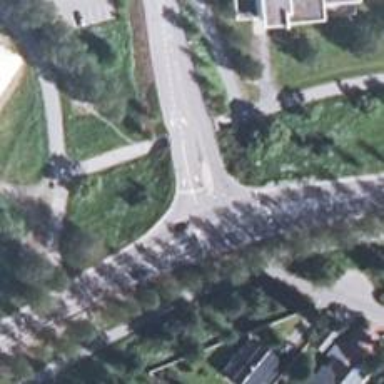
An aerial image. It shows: Road with "give way" sign.